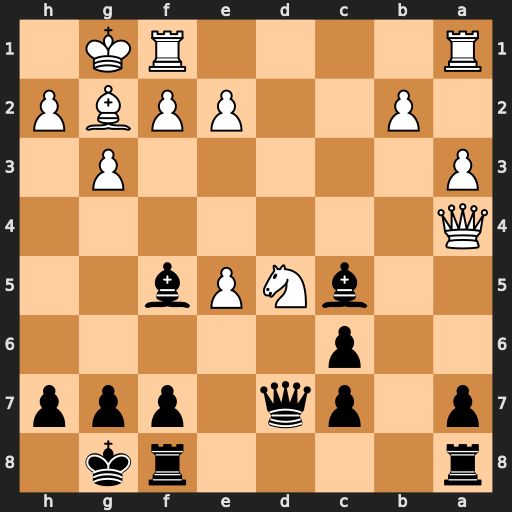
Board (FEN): r4rk1/p1pq1ppp/2p5/2bNPb2/Q7/P5P1/1P2PPBP/R4RK1
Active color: b
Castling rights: -
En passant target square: -
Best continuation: cxd5 Qxd7 Bxd7